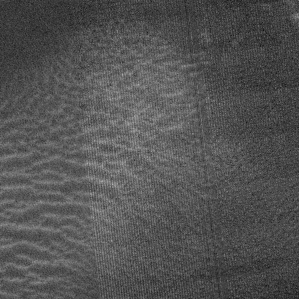
Label: frost